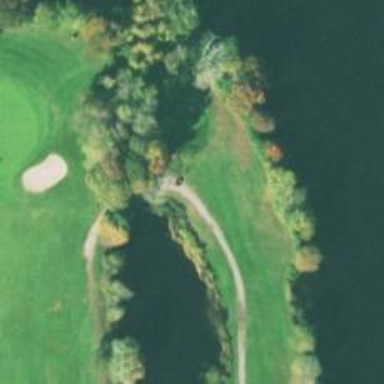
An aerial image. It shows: Pathway for golf carts.